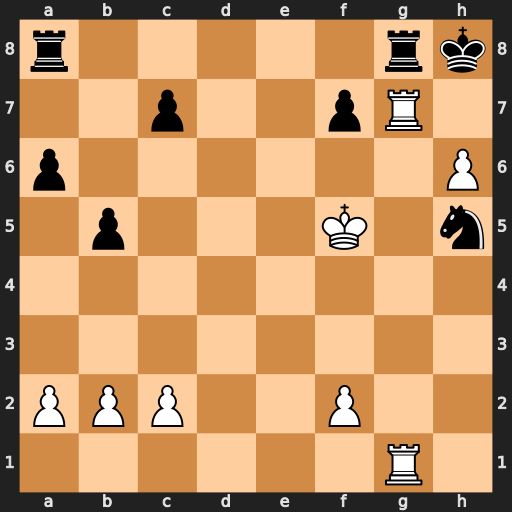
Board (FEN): r5rk/2p2pR1/p6P/1p3K1n/8/8/PPP2P2/6R1
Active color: w
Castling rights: -
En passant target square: -
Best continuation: Rxg8+ Rxg8 Rxg8+